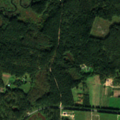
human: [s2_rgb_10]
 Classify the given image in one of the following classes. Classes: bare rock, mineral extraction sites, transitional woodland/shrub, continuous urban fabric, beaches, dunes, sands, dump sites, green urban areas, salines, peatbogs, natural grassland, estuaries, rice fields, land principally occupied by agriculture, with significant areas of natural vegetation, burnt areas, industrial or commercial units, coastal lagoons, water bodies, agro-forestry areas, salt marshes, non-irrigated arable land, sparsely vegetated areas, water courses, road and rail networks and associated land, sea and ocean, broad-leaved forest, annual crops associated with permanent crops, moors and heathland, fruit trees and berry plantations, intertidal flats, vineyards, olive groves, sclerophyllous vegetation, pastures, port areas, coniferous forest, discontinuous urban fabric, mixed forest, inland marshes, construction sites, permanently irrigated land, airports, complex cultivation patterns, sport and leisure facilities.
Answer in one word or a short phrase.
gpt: complex cultivation patterns, land principally occupied by agriculture, with significant areas of natural vegetation, coniferous forest, transitional woodland/shrub